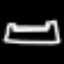
Label: bed